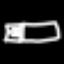
Label: bed